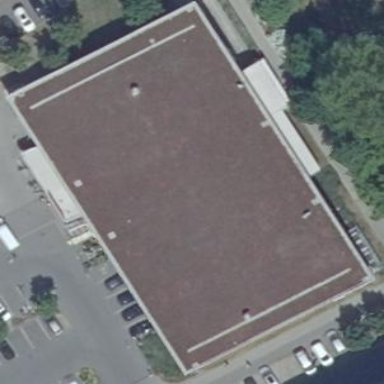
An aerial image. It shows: Building with flat roof covered in gravel. The roof is silver in color.